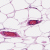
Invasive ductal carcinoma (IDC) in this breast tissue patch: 0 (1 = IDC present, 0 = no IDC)